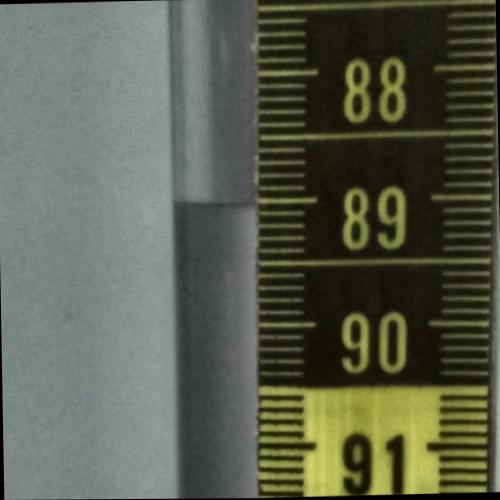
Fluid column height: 89.0 cm